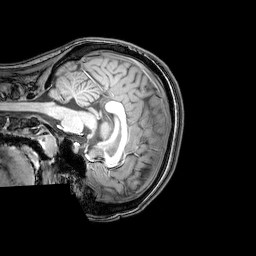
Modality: T1w
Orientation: sagittal
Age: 20
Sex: female
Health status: healthy
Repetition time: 0.081 s
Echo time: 0.037 s